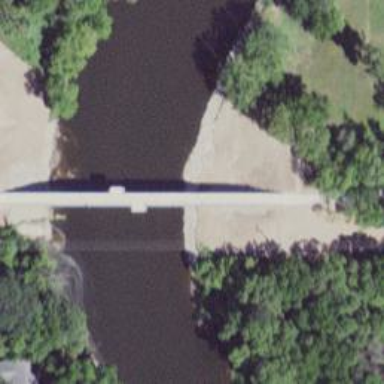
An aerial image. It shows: Abandoned railway bridge over path.